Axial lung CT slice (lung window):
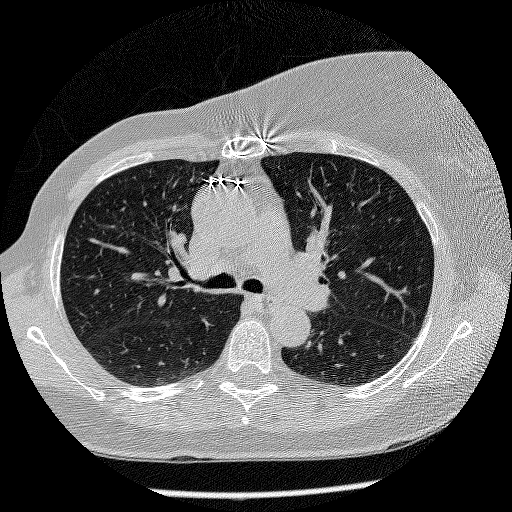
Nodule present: no